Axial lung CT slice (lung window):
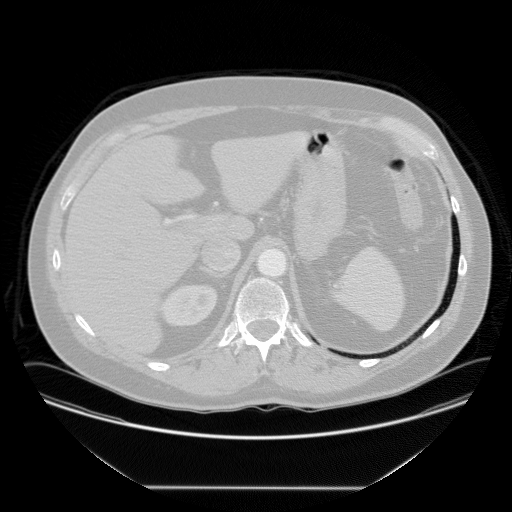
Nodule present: no